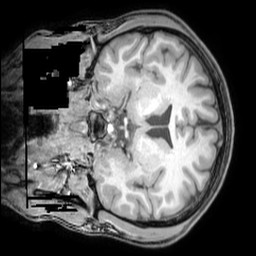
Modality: T1w
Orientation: coronal
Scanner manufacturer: philips
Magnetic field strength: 3 T
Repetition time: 0.008063 s
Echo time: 0.003691 s